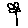
Label: flower